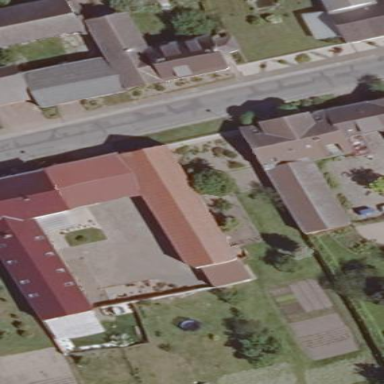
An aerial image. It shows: Simple and straightforward house.